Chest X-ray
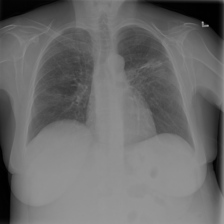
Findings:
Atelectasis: negative
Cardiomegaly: negative
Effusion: negative
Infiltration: positive
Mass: negative
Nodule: negative
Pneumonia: positive
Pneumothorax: negative
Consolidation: negative
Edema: negative
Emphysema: negative
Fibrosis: negative
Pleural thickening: negative
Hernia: negative